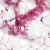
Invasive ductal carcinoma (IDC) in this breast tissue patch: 0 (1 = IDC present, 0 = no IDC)